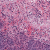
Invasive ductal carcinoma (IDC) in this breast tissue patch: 1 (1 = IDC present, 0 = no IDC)